Question: I'd like to get a list of all the Azure Table errors and figure out a clean way to handle them in a 'try...catch' block.
For example, I'd like to not have to directly code and compare the InnerException message to 'String.Contains("The specified entity already exists")'. What is the right way to trap these errors?

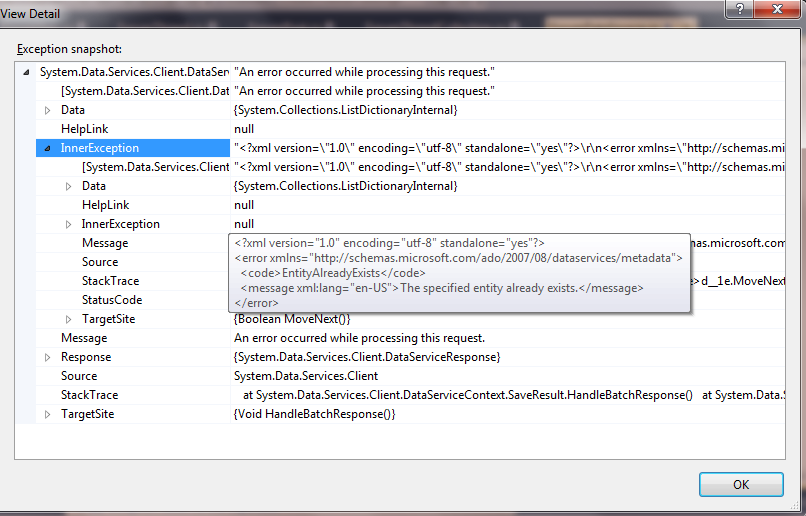
Answer: Here is code that is provided in the <URL>, but I'm not sure if this gives any value over smark's reply.
'''
/*
From Azure table whitepaper
When an exception occurs, you can extract the sequence number (highlighted above) of the command that caused the transaction to fail as follows:
try
{
// ... save changes
}
catch (InvalidOperationException e)
{
DataServiceClientException dsce = e.InnerException as DataServiceClientException;
int? commandIndex;
string errorMessage;
ParseErrorDetails(dsce, out commandIndex, out errorMessage);
}
*/
'''
-
'''
void ParseErrorDetails( DataServiceClientException e, out string errorCode, out int? commandIndex, out string errorMessage)
{
GetErrorInformation(e.Message, out errorCode, out errorMessage);
commandIndex = null;
int indexOfSeparator = errorMessage.IndexOf(':');
if (indexOfSeparator > 0)
{
int temp;
if (Int32.TryParse(errorMessage.Substring(0, indexOfSeparator), out temp))
{
commandIndex = temp;
errorMessage = errorMessage.Substring(indexOfSeparator + 1);
}
}
}
void GetErrorInformation( string xmlErrorMessage, out string errorCode, out string message)
{
message = null;
errorCode = null;
XName xnErrorCode = XName.Get("code", "http://schemas.microsoft.com/ado/2007/08/dataservices/metadata");
XName xnMessage = XName.Get ( "message", "http://schemas.microsoft.com/ado/2007/08/dataservices/metadata");
using (StringReader reader = new StringReader(xmlErrorMessage))
{
XDocument xDocument = null;
try
{
xDocument = XDocument.Load(reader);
}
catch (XmlException)
{
// The XML could not be parsed. This could happen either because the connection
// could not be made to the server, or if the response did not contain the
// error details (for example, if the response status code was neither a failure
// nor a success, but a 3XX code such as NotModified.
return;
}
XElement errorCodeElement = xDocument.Descendants(xnErrorCode).FirstOrDefault();
if (errorCodeElement == null)
{
return;
}
errorCode = errorCodeElement.Value;
XElement messageElement = xDocument.Descendants(xnMessage).FirstOrDefault();
if (messageElement != null)
{
message = messageElement.Value;
}
}
}
'''